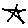
Label: star